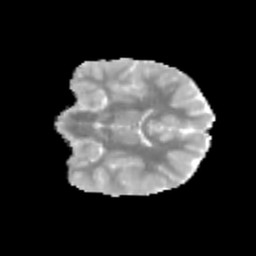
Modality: MD
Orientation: coronal
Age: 8
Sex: male
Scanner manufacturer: siemens
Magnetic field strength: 3 T
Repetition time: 3.8 s
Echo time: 0.07 s